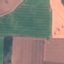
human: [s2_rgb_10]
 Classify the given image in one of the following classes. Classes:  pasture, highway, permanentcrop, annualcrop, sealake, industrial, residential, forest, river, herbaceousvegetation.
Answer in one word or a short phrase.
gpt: AnnualCrop